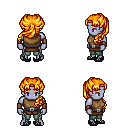
a pixel art fantasy rpg character, male body template, dark elf, purple skin, leather chest armor, teal pants, light blonde princess hairstyle, leather bracers, ghillies, four views (front, back, left, right), 2x2 character sprite sheet, small pixel art, hard edges, no anti-aliasing